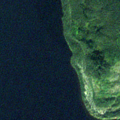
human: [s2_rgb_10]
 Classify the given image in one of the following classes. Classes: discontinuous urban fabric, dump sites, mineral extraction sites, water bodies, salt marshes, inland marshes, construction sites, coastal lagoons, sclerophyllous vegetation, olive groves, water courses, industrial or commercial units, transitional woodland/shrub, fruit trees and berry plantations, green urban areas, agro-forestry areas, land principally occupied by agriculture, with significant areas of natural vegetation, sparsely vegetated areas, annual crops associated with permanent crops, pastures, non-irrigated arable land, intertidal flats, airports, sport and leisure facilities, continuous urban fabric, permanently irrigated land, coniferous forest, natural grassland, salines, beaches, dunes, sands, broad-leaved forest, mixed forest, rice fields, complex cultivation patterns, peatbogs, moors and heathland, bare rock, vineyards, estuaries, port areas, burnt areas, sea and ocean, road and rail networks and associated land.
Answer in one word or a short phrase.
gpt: coniferous forest, water bodies